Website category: jobs
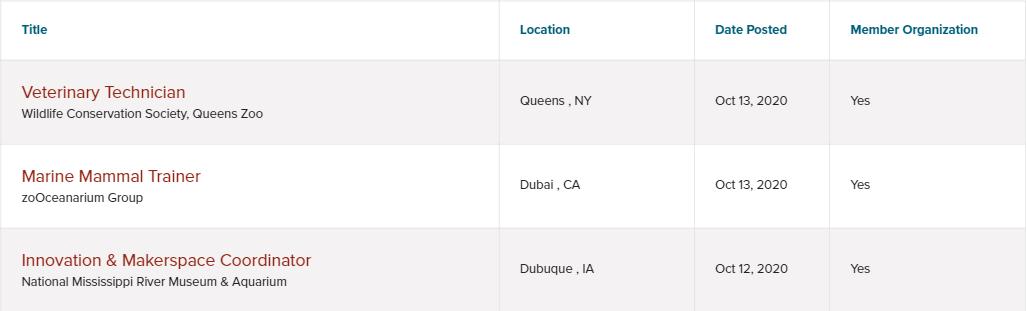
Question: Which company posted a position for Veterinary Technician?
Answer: Wildlife Conservation Society, Queens Zoo

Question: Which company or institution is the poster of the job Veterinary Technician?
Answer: Wildlife Conservation Society, Queens Zoo

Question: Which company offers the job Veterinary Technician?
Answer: Wildlife Conservation Society, Queens Zoo

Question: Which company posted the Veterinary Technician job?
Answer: Wildlife Conservation Society, Queens Zoo

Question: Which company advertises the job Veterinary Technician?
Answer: Wildlife Conservation Society, Queens Zoo

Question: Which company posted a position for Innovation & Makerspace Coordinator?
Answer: National Mississippi River Museum & Aquarium

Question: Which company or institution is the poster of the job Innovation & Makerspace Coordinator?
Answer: National Mississippi River Museum & Aquarium

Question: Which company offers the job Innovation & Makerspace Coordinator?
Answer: National Mississippi River Museum & Aquarium

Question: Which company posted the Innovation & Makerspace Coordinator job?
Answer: National Mississippi River Museum & Aquarium

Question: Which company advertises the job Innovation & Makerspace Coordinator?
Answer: National Mississippi River Museum & Aquarium

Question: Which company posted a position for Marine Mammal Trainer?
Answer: zoOceanarium Group

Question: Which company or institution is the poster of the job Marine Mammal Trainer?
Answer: zoOceanarium Group

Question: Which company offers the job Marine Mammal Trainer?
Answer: zoOceanarium Group

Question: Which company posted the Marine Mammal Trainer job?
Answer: zoOceanarium Group

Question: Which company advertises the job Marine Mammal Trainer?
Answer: zoOceanarium Group

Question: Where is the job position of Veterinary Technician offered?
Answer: Queens , NY

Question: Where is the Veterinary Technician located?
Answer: Queens , NY

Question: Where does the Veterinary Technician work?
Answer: Queens , NY

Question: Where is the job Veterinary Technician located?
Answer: Queens , NY

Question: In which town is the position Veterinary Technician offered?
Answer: Queens , NY

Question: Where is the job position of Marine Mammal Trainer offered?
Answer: Dubai , CA

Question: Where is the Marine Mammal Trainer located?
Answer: Dubai , CA

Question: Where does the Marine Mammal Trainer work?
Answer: Dubai , CA

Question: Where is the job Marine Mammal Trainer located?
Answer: Dubai , CA

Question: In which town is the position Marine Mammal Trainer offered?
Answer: Dubai , CA

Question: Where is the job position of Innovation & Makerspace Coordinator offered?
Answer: Dubuque , IA

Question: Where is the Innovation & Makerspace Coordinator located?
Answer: Dubuque , IA

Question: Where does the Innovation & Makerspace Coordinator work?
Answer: Dubuque , IA

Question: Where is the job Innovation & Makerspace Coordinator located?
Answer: Dubuque , IA

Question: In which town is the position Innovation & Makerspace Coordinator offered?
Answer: Dubuque , IA

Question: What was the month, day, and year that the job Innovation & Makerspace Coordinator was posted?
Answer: Oct 12, 2020

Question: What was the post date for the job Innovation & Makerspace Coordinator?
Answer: Oct 12, 2020

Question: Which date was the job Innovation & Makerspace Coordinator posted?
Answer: Oct 12, 2020

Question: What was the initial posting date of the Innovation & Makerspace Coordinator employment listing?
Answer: Oct 12, 2020

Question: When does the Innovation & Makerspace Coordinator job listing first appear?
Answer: Oct 12, 2020

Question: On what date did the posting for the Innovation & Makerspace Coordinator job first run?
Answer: Oct 12, 2020

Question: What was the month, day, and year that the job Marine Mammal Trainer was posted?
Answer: Oct 13, 2020

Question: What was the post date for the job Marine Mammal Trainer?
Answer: Oct 13, 2020

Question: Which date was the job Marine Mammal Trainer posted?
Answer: Oct 13, 2020

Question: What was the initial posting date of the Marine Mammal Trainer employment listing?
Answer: Oct 13, 2020

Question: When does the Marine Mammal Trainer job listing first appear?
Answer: Oct 13, 2020

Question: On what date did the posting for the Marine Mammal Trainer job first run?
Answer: Oct 13, 2020

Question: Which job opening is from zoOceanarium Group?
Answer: Marine Mammal Trainer

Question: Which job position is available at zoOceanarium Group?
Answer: Marine Mammal Trainer

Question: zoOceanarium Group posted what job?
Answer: Marine Mammal Trainer

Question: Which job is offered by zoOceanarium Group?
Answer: Marine Mammal Trainer

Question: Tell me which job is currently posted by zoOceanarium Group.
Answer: Marine Mammal Trainer

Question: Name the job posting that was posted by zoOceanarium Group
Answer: Marine Mammal Trainer

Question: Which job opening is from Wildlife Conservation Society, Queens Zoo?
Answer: Veterinary Technician

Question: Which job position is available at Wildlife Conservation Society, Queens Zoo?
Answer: Veterinary Technician

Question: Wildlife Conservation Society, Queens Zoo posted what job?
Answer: Veterinary Technician

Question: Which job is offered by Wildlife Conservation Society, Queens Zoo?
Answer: Veterinary Technician

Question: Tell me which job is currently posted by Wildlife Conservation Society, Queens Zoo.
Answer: Veterinary Technician

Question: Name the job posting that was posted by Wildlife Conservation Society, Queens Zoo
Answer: Veterinary Technician

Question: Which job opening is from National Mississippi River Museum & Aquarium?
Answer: Innovation & Makerspace Coordinator

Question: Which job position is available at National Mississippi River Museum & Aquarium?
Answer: Innovation & Makerspace Coordinator

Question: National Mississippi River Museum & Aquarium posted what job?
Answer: Innovation & Makerspace Coordinator

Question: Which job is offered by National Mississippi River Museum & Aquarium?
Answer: Innovation & Makerspace Coordinator

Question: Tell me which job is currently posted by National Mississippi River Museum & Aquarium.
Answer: Innovation & Makerspace Coordinator

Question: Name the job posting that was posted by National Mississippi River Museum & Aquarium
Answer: Innovation & Makerspace Coordinator

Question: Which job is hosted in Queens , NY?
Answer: Veterinary Technician

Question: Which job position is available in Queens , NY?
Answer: Veterinary Technician

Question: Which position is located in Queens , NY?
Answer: Veterinary Technician

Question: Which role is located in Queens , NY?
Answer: Veterinary Technician